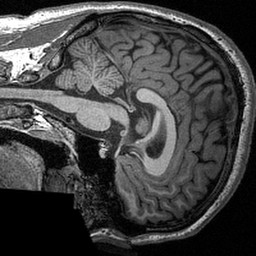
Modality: T1w
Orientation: sagittal
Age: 22
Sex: male
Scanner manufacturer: siemens
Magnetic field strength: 3 T
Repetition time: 2.53 s
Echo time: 0.00309 s